Frequency: 85000
Velocity: 0,2635
Power: 12,9
Pulse duration: 0,0000001
Pass count: 1
Magnification: 10
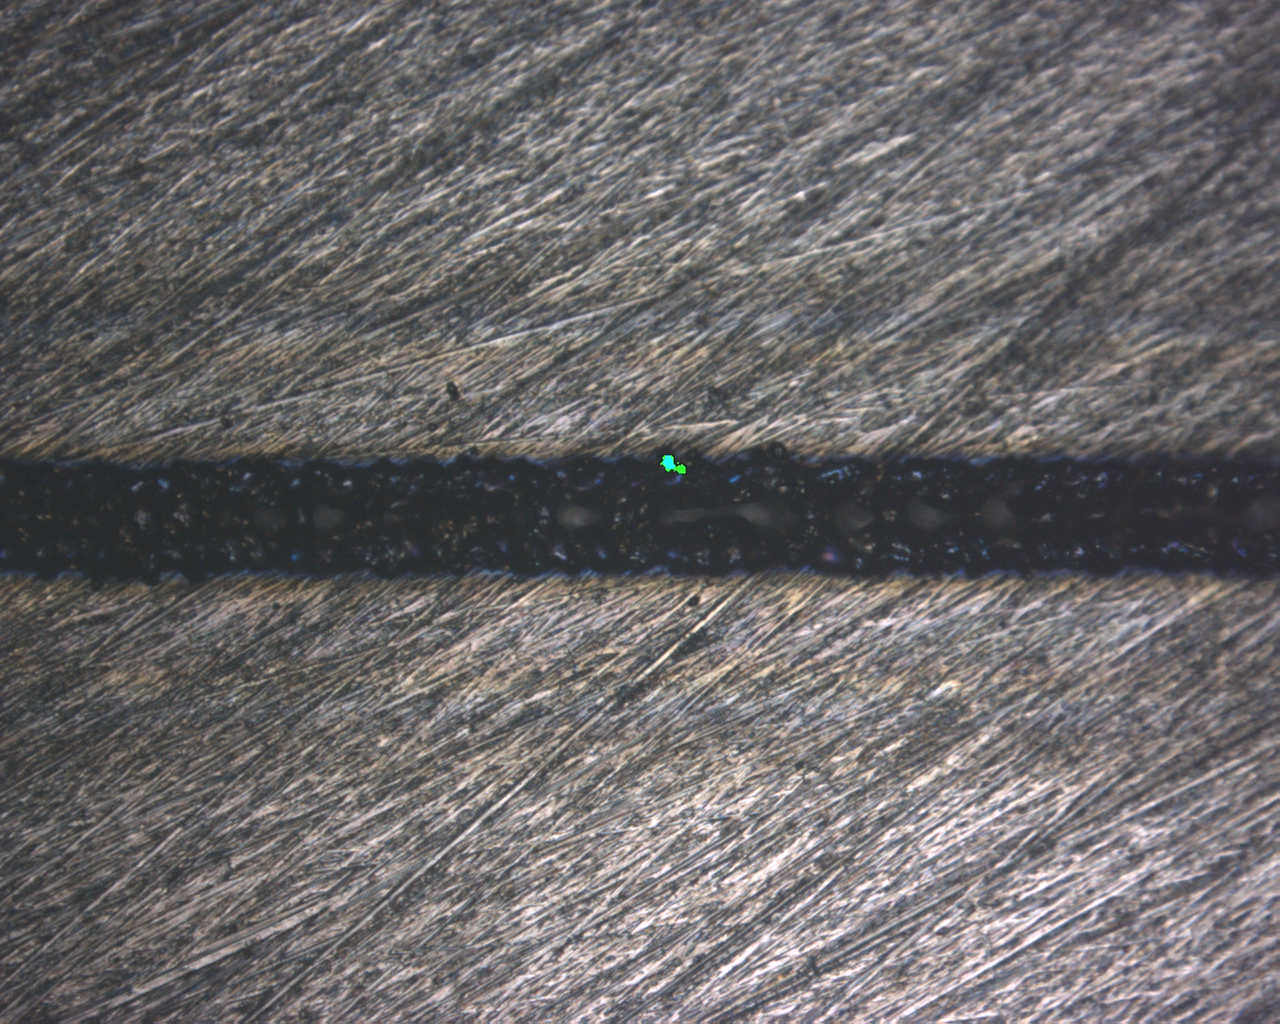
Measured width: 134.174
Other width: 62.403